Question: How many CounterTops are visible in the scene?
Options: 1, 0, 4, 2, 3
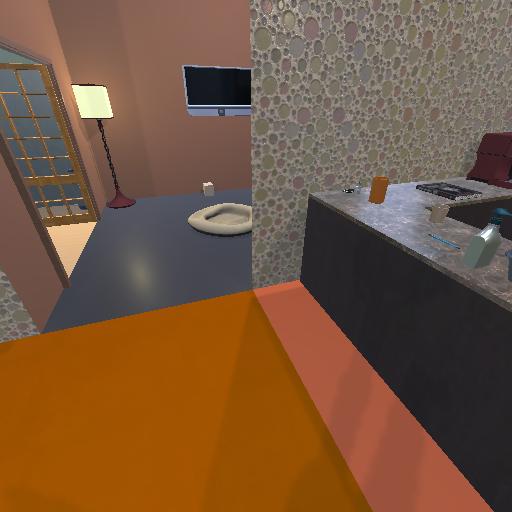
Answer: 1